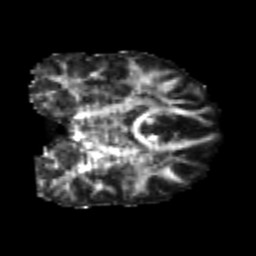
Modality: FA
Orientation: coronal
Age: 20
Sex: male
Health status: healthy
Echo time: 0.074 s